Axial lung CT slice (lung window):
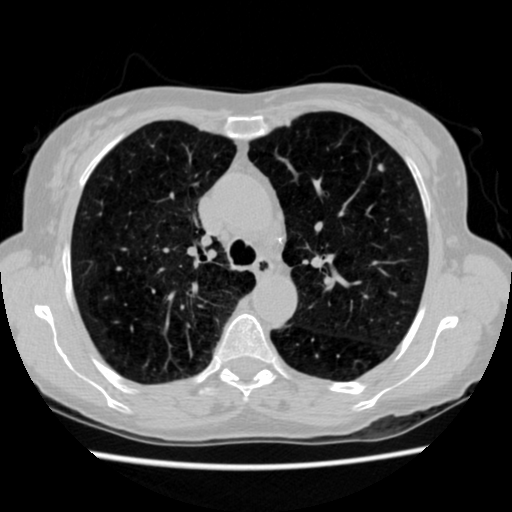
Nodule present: yes
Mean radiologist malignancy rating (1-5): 2.5